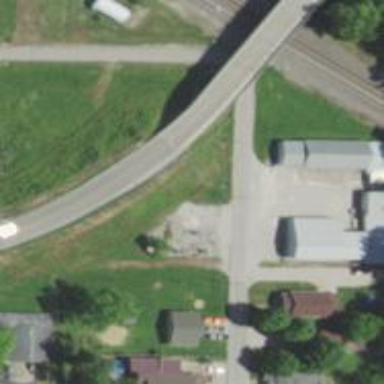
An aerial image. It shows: Secondary road.